Question: I have a requirement where on one DataGrid column, I need to show x number of clickable buttons side by side (horizontally stacked). The actual number or buttons to show depends on the binded value in that column.
The image below shows this. The left hand grid is my current one and and the right hand grid is what I am looking for.

Grid is binded to ViewModel like:
'''
<DataGrid ItemsSource="{Binding employees}" AutoGenerateColumns="False" >
<DataGrid.Columns>
<DataGridTextColumn Binding="{Binding Path=id}" Header="Id" />
<DataGridTextColumn Binding="{Binding Path=numberofplatforms}" Header="No" Width="50" IsReadOnly="True" />
</DataGrid.Columns>
</DataGrid>
'''
And ViewModel is:
'''
Public Class ViewModel
Public Property employees As ObservableCollection(Of employee)
Get
Return _employees
End Get
Set(ByVal value As ObservableCollection(Of employee))
_employees = value
End Set
End Property
Private _employees As New ObservableCollection(Of employee)
End Class
'''
And the employee is:
'''
Public Class employee
Public Property id As String
Public Property numberofplatforms As Integer
Public Property selectedplatform As Integer
End Class
'''
On top of just displaying the buttons, the buttons themselve must act like radiobuttons, i.e. on any DataGrid row, only one button is "pushed down" (blue background buttons in the image) and the others are not pushed (gray background). Buttons (or shapes) must be clickable so that the selection can be changed.
Which button is "pushed" down is determined from the ViewModel, according to selectedplatform property. That property in this example is 1 for the ABC, 1 for the DEF and 2 for the GHI. If the numberofplatforms property is zero, no buttons are displayed (JKL).
How can I set up this mechanism?
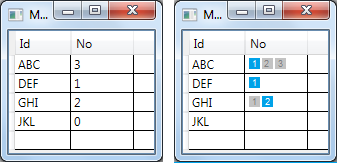
Answer: Some parts of the code are in C#, I hope it's not a problem. Wpf code:
'''
<Window.Resources>
<ResourceDictionary>
<local:PositiveIntegersConverter x:Key="PositiveIntegersConverter" />
<local:EmployeePlatformOptionConverter x:Key="EmployeePlatformOptionConverter"/>
</ResourceDictionary>
</Window.Resources>
<DataGrid ItemsSource="{Binding employees}" AutoGenerateColumns="False" x:Name="DataGrid1">
<DataGrid.Columns>
<DataGridTextColumn Binding="{Binding Path=id}" Header="Id" />
<DataGridTemplateColumn Header="No" IsReadOnly="True">
<DataGridTemplateColumn.CellTemplate>
<DataTemplate>
<ListBox ItemsSource="{Binding numberofplatforms, Converter={StaticResource PositiveIntegersConverter}}" SelectedItem="{Binding selectedplatform}"
x:Name="ListBox1">
<ListBox.ItemTemplate>
<DataTemplate>
<Button Content="{Binding}" Command="{Binding Source={x:Reference DataGrid1}, Path=DataContext.SelectOptionCommand}">
<Button.CommandParameter>
<MultiBinding Converter="{StaticResource EmployeePlatformOptionConverter}">
<Binding ElementName="ListBox1" Path="DataContext"/>
<Binding Path="."/>
</MultiBinding>
</Button.CommandParameter>
<Button.Style>
<Style TargetType="Button">
<Setter Property="Background" Value="Gray" />
<Setter Property="Foreground" Value="White" />
<Style.Triggers>
<DataTrigger Binding="{Binding RelativeSource={RelativeSource FindAncestor, AncestorType=ListBoxItem}, Path=IsSelected}"
Value="True">
<Setter Property="Background" Value="Blue" />
</DataTrigger>
</Style.Triggers>
</Style>
</Button.Style>
</Button>
</DataTemplate>
</ListBox.ItemTemplate>
<ListBox.ItemsPanel>
<ItemsPanelTemplate>
<StackPanel Orientation="Horizontal" />
</ItemsPanelTemplate>
</ListBox.ItemsPanel>
</ListBox>
</DataTemplate>
</DataGridTemplateColumn.CellTemplate>
</DataGridTemplateColumn>
</DataGrid.Columns>
</DataGrid>
'''
I used two converters here:
which returns positive integers for a given - these are available platform options for an employee
which converts two parameters that we want to pass to SelectOptionCommand: employee and selected platform option into one object of EmployeePlatformOption type.
'''
public class PositiveIntegersConverter : IValueConverter
{
public object Convert(object value, Type targetType, object parameter, CultureInfo culture)
{
var toInteger = System.Convert.ToInt32(value);
return toInteger > 0 ? Enumerable.Range(1, toInteger) : null;
}
public object ConvertBack(object value, Type targetType, object parameter, CultureInfo culture)
{
throw new NotImplementedException();
}
}
public class EmployeePlatformOptionConverter
: IMultiValueConverter
{
public object Convert(object[] values, Type targetType, object parameter, CultureInfo culture)
{
return new EmployeePlatformOption
{
Employee = values[0] as Employee,
Platform = (int)values[1]
};
}
public object[] ConvertBack(object value, Type[] targetTypes, object parameter, CultureInfo culture)
{
throw new NotImplementedException();
}
}
'''
Using encapsulating object:
'''
public class EmployeePlatformOption
{
public Employee Employee { get; set; }
public int Platform { get; set; }
}
'''
you pass selection to SelectOptionCommand in your ViewModel class:
'''
public ICommand SelectOptionCommand { get; set; }
private void SelectOptionExecute(EmployeePlatformOption employeePlatformOption)
{
if (employeePlatformOption != null && employeePlatformOption.Employee != null &&
employeePlatformOption.Platform > 0)
{
employeePlatformOption.Employee.selectedplatform = employeePlatformOption.Platform;
}
}
'''
Employee should implement interface so update is visible on the screen.